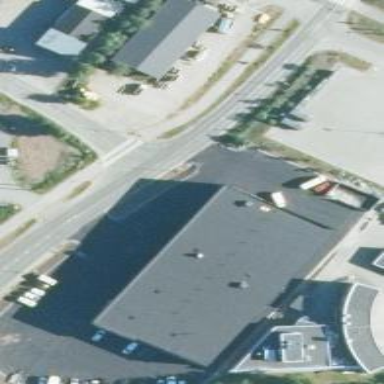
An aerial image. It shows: Building housing tires shop.